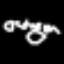
Label: octagon